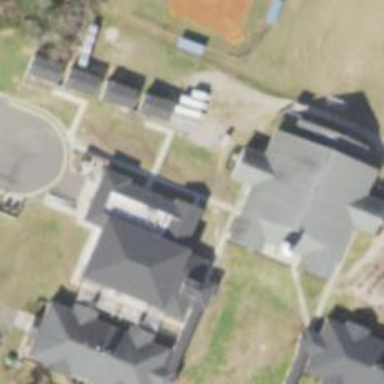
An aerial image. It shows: School building.